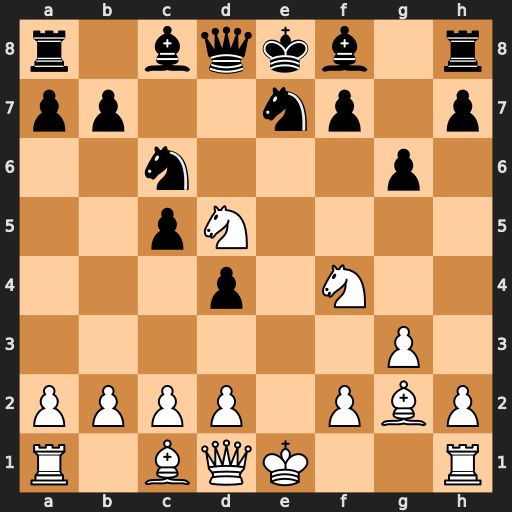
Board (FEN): r1bqkb1r/pp2np1p/2n3p1/2pN4/3p1N2/6P1/PPPP1PBP/R1BQK2R
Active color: w
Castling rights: KQkq
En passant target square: -
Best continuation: Nf6#